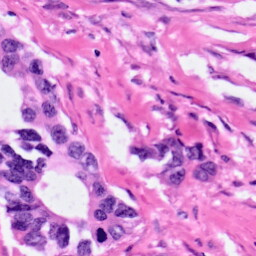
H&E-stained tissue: Pancreatic